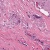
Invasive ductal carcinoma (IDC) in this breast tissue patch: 1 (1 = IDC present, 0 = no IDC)